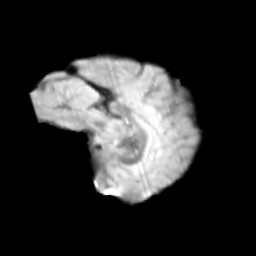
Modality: T2w
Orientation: sagittal
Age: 12
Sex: male
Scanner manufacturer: siemens
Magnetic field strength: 3 T
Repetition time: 3.8 s
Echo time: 0.07 s